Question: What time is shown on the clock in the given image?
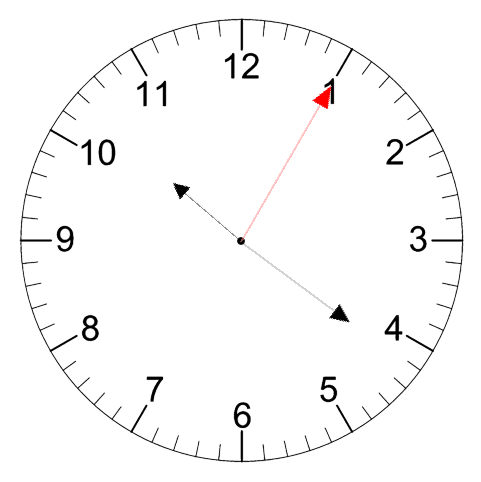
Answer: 10:21:05